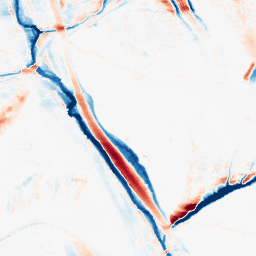
Category: morphological
Decomposition family: morphological_ellipse
Decomposition parameters: operation: average
width: 10
height: 30
Upsampling method: cubic_catmull_rom
Upsampling parameters: scale: 2
Upsampling scale: 2